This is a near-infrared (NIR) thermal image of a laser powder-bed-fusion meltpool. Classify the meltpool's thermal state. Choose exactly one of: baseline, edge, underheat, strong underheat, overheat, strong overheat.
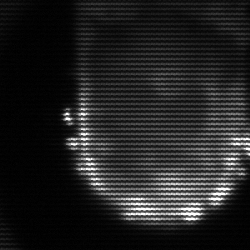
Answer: baseline